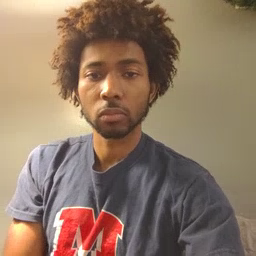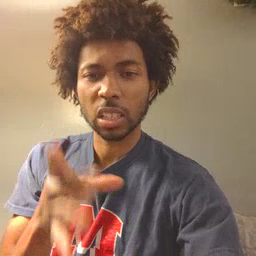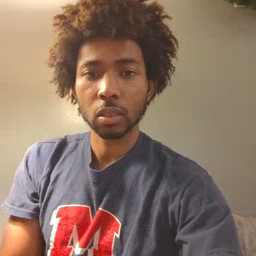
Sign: hate